Question: I like to create a stacked, proportional bar graph with ggplot. My problem are the breaks of the y-axis, which seem to relate to the percentage value of each bar tile, but does not range from 0 to 100 as expected.
Here's my data frame:
'''
fg grp prc
1 1 g1 85.23
2 2 g1 14.77
3 1 g2 73.33
4 2 g2 26.67
5 1 g3 85.53
6 2 g3 14.47
7 1 g4 87.18
8 2 g4 12.82
9 1 g5 72.22
10 2 g5 27.78
'''
This is how I call the plot function:
'''
require(ggplot2)
ggplot(mydat, aes(x=grp, y=prc, fill=fg)) +
geom_bar(stat="identity", colour="black", show_guide=FALSE) +
scale_fill_manual(values=c("#235a80", "#80acc8")) +
labs(title=NULL, x="Cluster-Gruppen", y=NULL) +
theme(axis.line = element_line(colour="gray"),
axis.text = element_text(size=rel(1.3)),
axis.title = element_text(face="italic", size=rel(1.4)))
'''
And finally, this is my result:

As you can see, the y-axis-breaks correspond to the percentage values of the prc-variable.
I would like to have an y-axis-range from 0 to 100 instead, with breaks at every 10th position ('seq(0,100,by=10)'). Do I need to prepare my data in any way? How do I manage to "fix" the y-axis?
Thanks in advance
'''
clusterDiskriminanz <- function(myData, groups, gcnt) {
disc <- lda(groups ~ ., data=myData, na.action="na.omit", CV=TRUE)
ct <- table(groups, disc$class)
dg <- diag(prop.table(ct, 1))
# print barplot for correct percentage for each category of groups
newdat <- NULL
tmpdat <- NULL
filldat <- NULL
perc <- round(100*dg,2)
percrest <- round(100-perc,2)
# looks strange, but for testing purposes
# I add data this way. Perhaps I also lack
# a bit of functions which may do this better and faster
for (i in 1:gcnt) {
newdat <- rbind(newdat, c(paste("g",i,sep="")))
newdat <- rbind(newdat, c(paste("g",i,sep="")))
tmpdat <- rbind(tmpdat, perc[i])
tmpdat <- rbind(tmpdat, percrest[i])
filldat <- rbind(filldat, "1")
filldat <- rbind(filldat, "2")
}
# create data frame! prc-values are treated as numeric
# now! need to convert $g to factors though!
mydat <- data.frame(filldat, newdat, tmpdat)
names(mydat) <- c("fg", "grp", "prc")
mydat$fg <- factor(mydat$fg)
# ggplot-stuff comes here...
require(ggplot2)
ggplot(mydat, aes(x=grp, y=prc, fill=fg)) +
geom_bar(stat="identity", colour="black", show_guide=FALSE) +
scale_fill_manual(values=c("#235a80", "#80acc8")) +
labs(title=NULL, x="Cluster-Gruppen", y=NULL) +
geom_hline(yintercept=totalcorrect, linetype=2, colour="white", alpha=0.8) +
# Achsenbeschriftung etwas grosser machen
theme(axis.line = element_line(colour="gray"),
axis.text = element_text(size=rel(1.3)),
axis.title = element_text(face="italic", size=rel(1.4))) +
scale_y_continuous(breaks = seq(0, 100, 10)) +
coord_cartesian(ylim=c(0,100))
}
'''
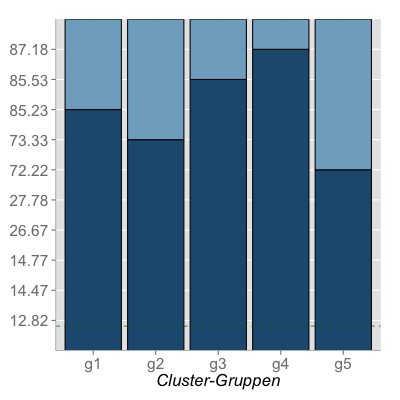
Answer: You can use 'coord_cartesian(ylim=c(0,100))' to specify the 'limits' to perform a of the data (which is then left unchanged). You could also add it to 'scale_y_continuous(limits = c(0, 100), breaks = (seq(0,100,by = 10)))', but setting the limits on a scale will only use the data that's inside these limits, so a subset of the original data. In your example it will return the same plot, but it can change a plot (for example a boxplot) substantially.
'''
dataset<- textConnection("fg grp prc
1 g1 85.23
2 g1 14.77
1 g2 73.33
2 g2 26.67
1 g3 85.53
2 g3 14.47
1 g4 87.18
2 g4 12.82
1 g5 72.22
2 g5 27.78")
mydat<- read.table(dataset,header=TRUE)
mydat$fg <- as.factor(mydat$fg)
ggplot(mydat, aes(x=grp, y=prc, fill=fg)) +
geom_bar(stat="identity", colour="black", show_guide=FALSE) +
scale_fill_manual(values=c("#235a80", "#80acc8")) +
labs(title=NULL, x="Cluster-Gruppen", y=NULL) +
theme(axis.line = element_line(colour="gray"),
axis.text = element_text(size=rel(1.3)),
axis.title = element_text(face="italic", size=rel(1.4))) + coord_cartesian(ylim=c(0,100))+ scale_y_continuous(breaks=(seq(0,100,by=10)))
'''
due to a comment:
This doesn't work:
'''
ggplot(mydat, aes(x=grp, y=prc, fill=fg)) +
geom_bar(stat="identity", colour="black", show_guide=FALSE) +
scale_fill_manual(values=c("#235a80", "#80acc8")) +
labs(title=NULL, x="Cluster-Gruppen", y=NULL) +
theme(axis.line = element_line(colour="gray"),
axis.text = element_text(size=rel(1.3)),
axis.title = element_text(face="italic", size=rel(1.4)))+scale_y_continuous(breaks = seq(0, 100, 10))
+coord_cartesian(ylim=c(0,100))
'''
This does:
'''
ggplot(mydat, aes(x=grp, y=prc, fill=fg)) +
geom_bar(stat="identity", colour="black", show_guide=FALSE) +
scale_fill_manual(values=c("#235a80", "#80acc8")) +
labs(title=NULL, x="Cluster-Gruppen", y=NULL) +
theme(axis.line = element_line(colour="gray"),
axis.text = element_text(size=rel(1.3)),
axis.title = element_text(face="italic", size=rel(1.4)))+scale_y_continuous(breaks = seq(0, 100, 10)) +
coord_cartesian(ylim=c(0,100))
'''